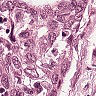
Metastatic tissue present: yes